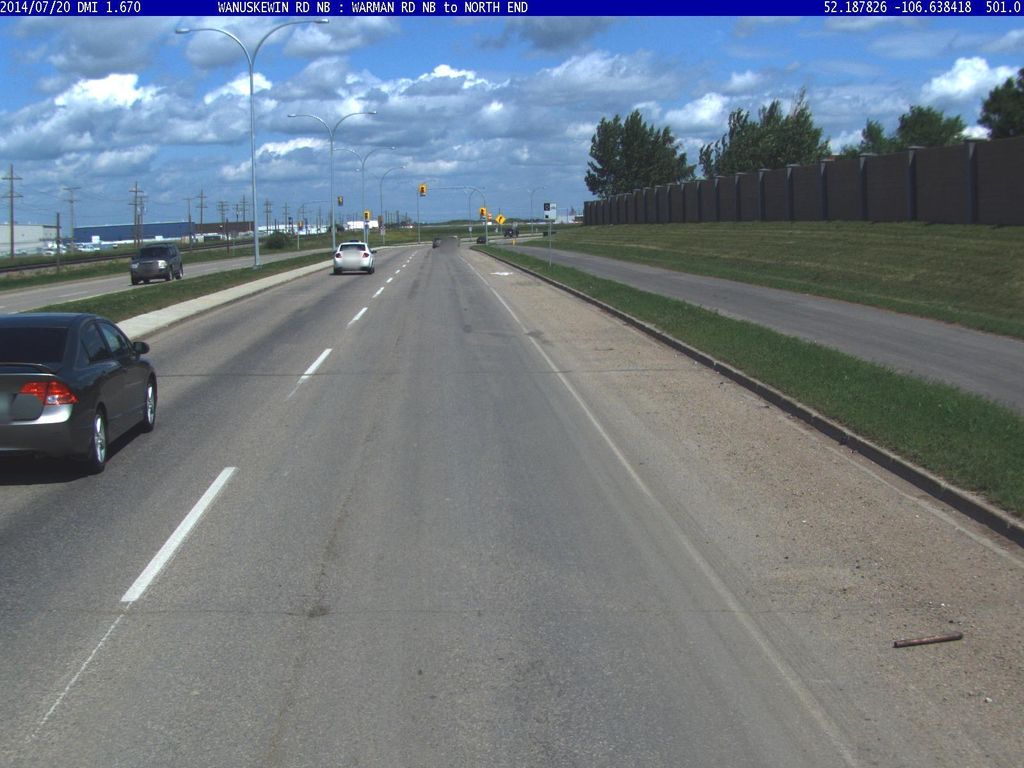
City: saskatoon